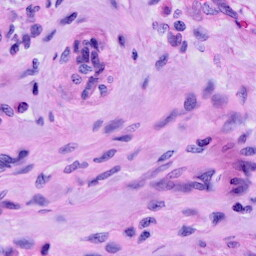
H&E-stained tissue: Cervix